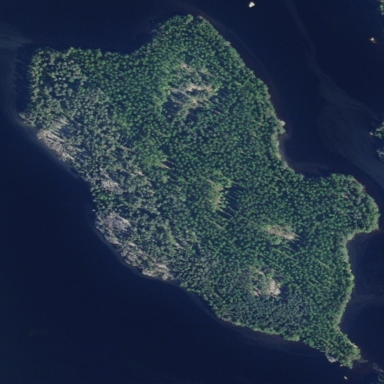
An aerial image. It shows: Islet surrounded by woodland.